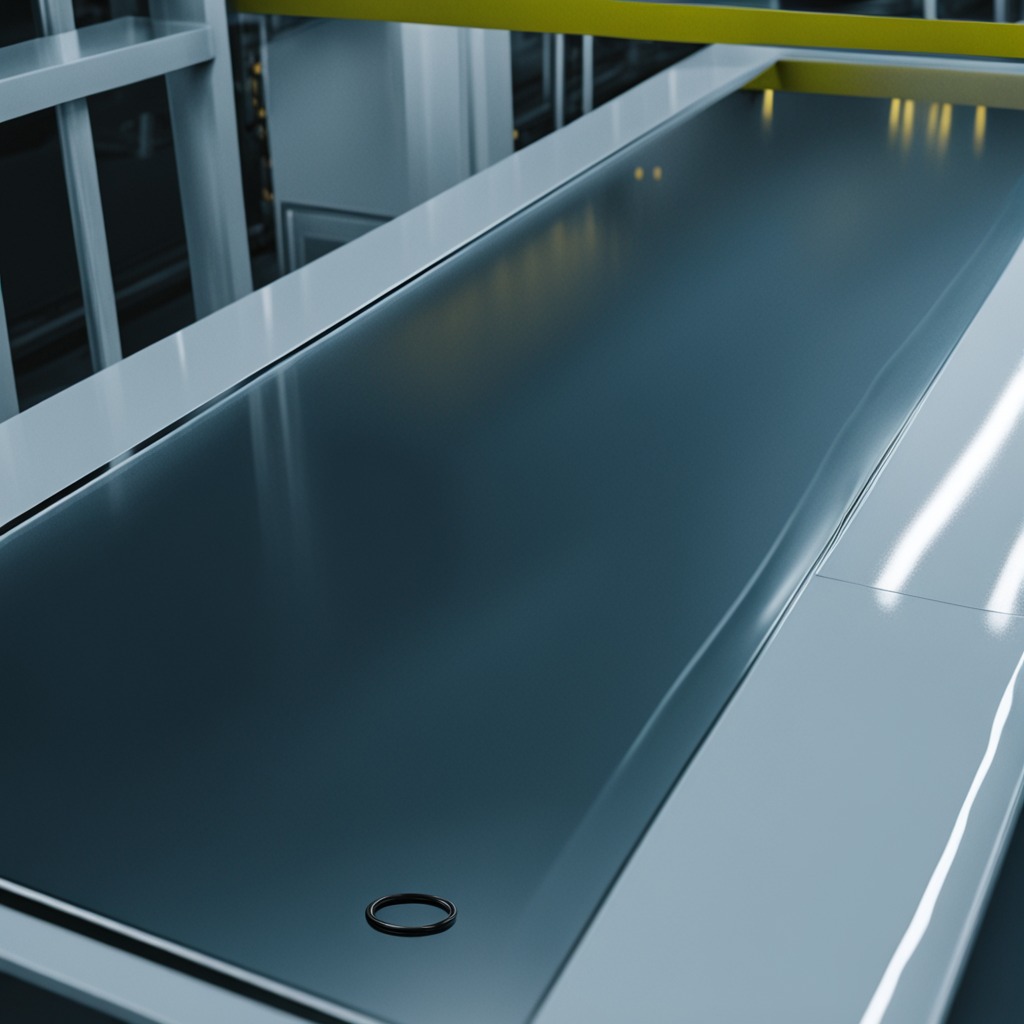
A rubber O-ring is lying on a high-gloss table in a ship maintenance bay industrial lighting.